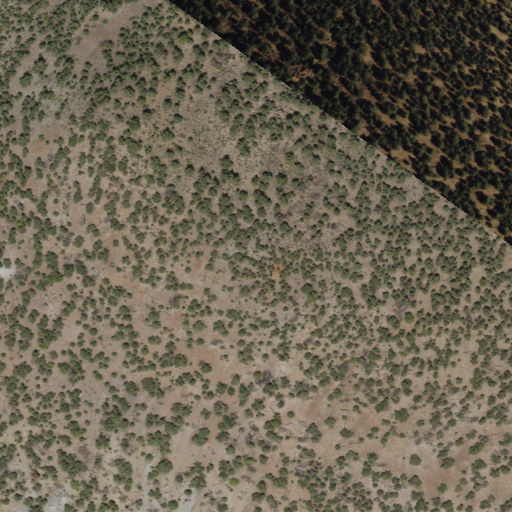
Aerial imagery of mountain in California named Dome Hill containing only evergreen forest